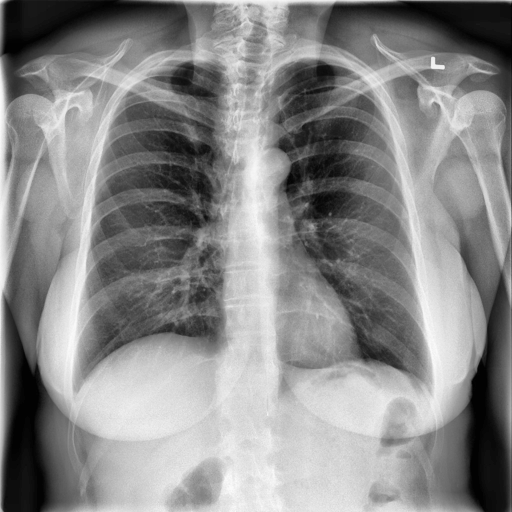
Finding: NORMAL